Interaction volume radius: 10 \u00c5
Interaction volume height: 25 \u00c5
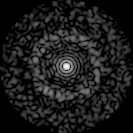
Disorder parameter: 0.8422